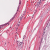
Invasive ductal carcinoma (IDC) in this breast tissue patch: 0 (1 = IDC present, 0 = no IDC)